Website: lowes
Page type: payment
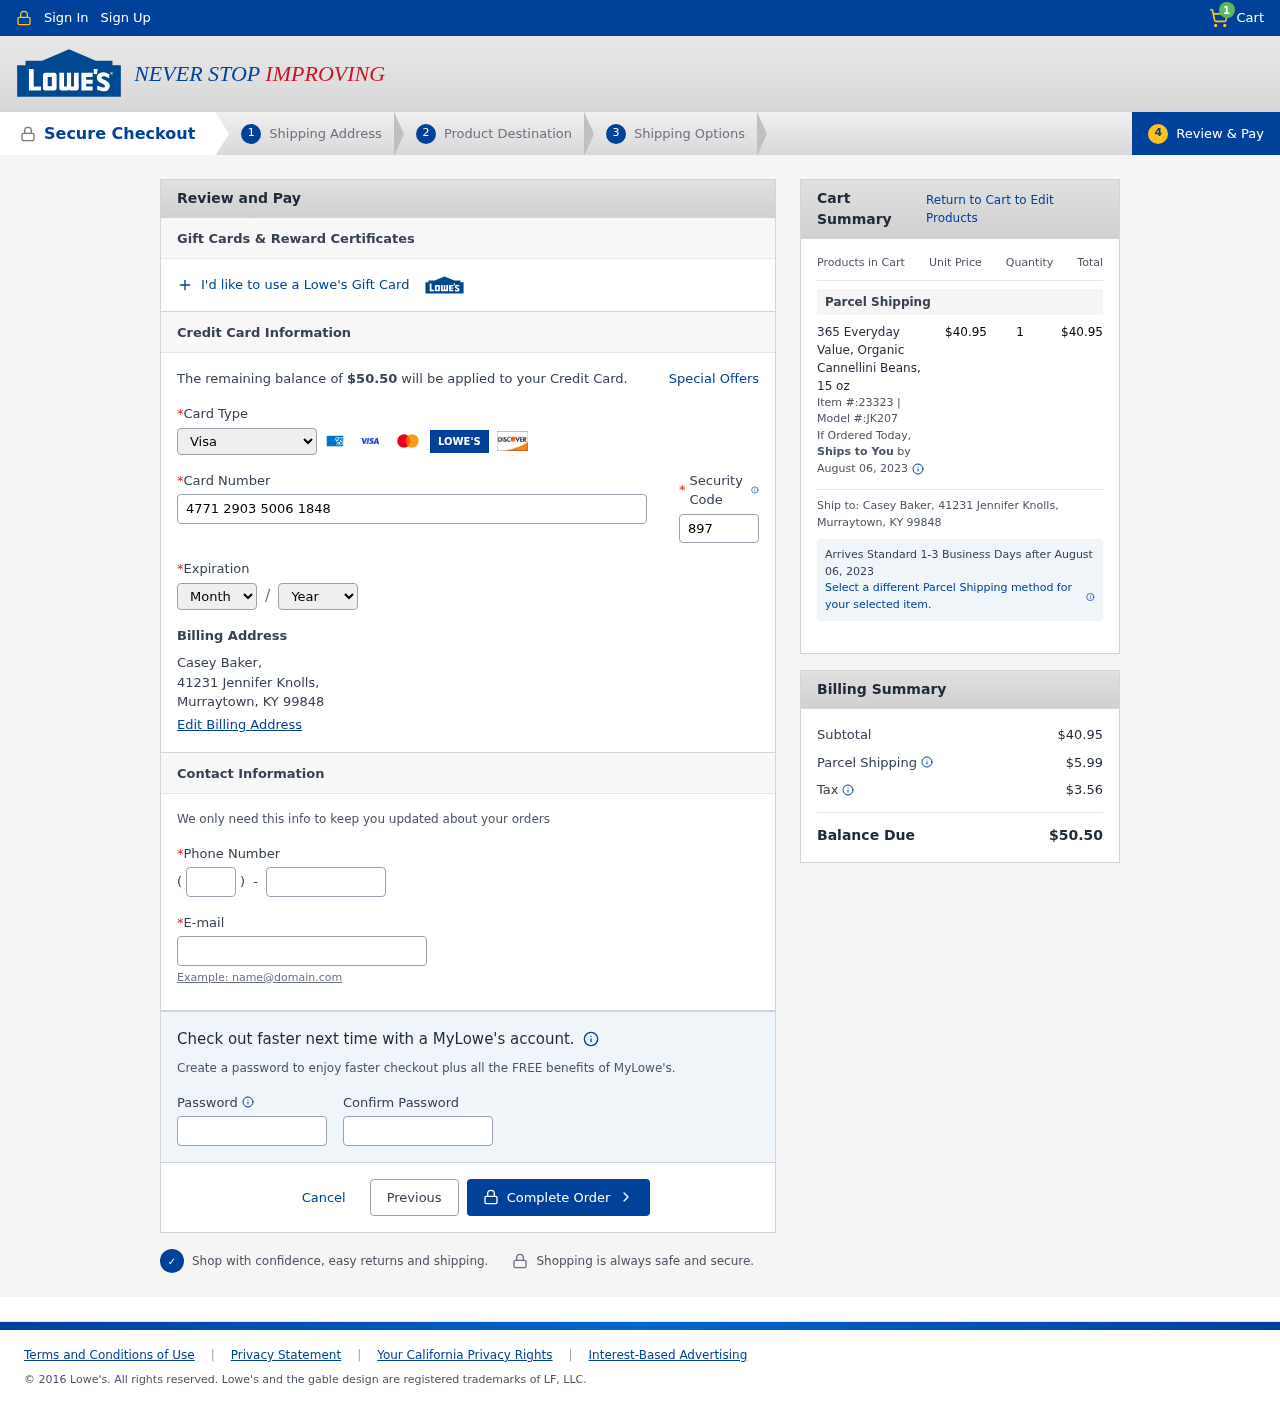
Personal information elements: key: PII_CARD_CVV
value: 897
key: PII_CARD_EXPIRY_MONTH
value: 06
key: PII_CARD_EXPIRY_YEAR
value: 28
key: PII_CARD_NUMBER
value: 4771 2903 5006 1848
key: PII_CARD_TYPE
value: Visa
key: PII_CITY_STATE_ZIP
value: Murraytown, KY 99848
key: PII_EMAIL
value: casey_baker@gmail.com
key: PII_FULLNAME
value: Casey Baker,
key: PII_PHONE
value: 4536057347
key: PII_PHONE_AREA
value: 453
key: PII_STREET
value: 41231 Jennifer Knolls,
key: PII_FULLNAME2
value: Casey Baker
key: PII_STREET2
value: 41231 Jennifer Knolls
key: PII_CITY_STATE_ZIP2
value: Murraytown, KY 99848
Product elements: key: PRODUCT1_NAME
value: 365 Everyday Value, Organic Cannellini Beans, 15 oz
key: PRODUCT1_PRICE
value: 40.95
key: PRODUCT1_QUANTITY
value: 1
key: PRODUCT1_ITEM
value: Item #:23323
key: PRODUCT1_MODEL
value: Model #:JK207
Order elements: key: ORDER_NUM_ITEMS
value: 1
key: ORDER_TOTAL
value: $50.50
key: ORDER_SHIPPING_DATE
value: August 06, 2023
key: ORDER_SUBTOTAL
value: $40.95
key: ORDER_SHIPPING_DATE2
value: August 06, 2023
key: ORDER_SHIPPING_COST
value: $5.99
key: ORDER_TAX
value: $3.56